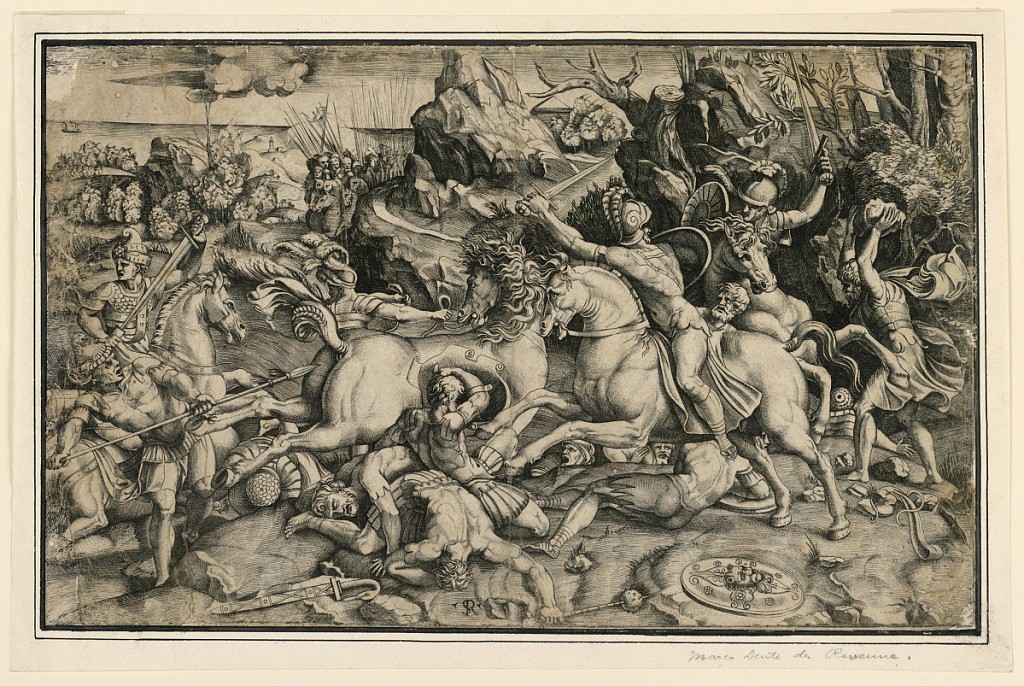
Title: Print
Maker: Marco Dente, Italian, 1486 - 1527
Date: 1520
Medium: Black ink on white paper
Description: Horizontal rectangle. Cavalry battle scene of classical times. A riderless horse in combat in center foreground. Soldiers massed in the distance.